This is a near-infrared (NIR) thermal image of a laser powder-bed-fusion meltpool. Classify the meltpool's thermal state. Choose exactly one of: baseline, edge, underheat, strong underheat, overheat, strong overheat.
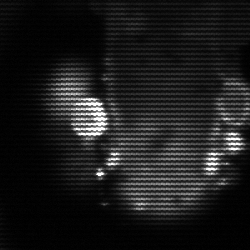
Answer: strong underheat